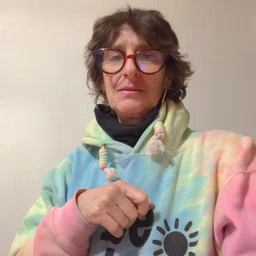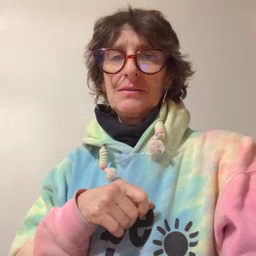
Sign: fast